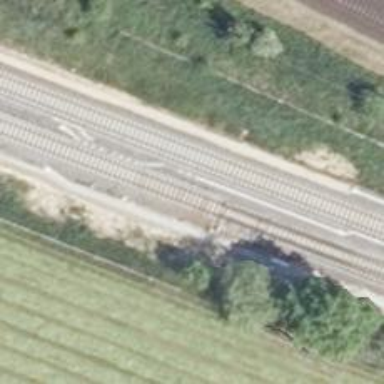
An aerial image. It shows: Railway signal.